The picture encodes a bearing's raw vibration samples as pixel intensities in a 2-D grid. What is the most likely bearing condition (normal, inner_race, outer_race, ball)?
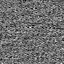
Answer: outer_race